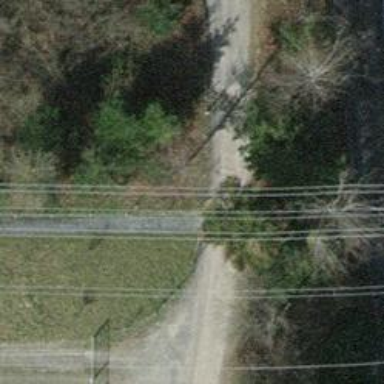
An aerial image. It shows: Paved track road with grade1 track type.